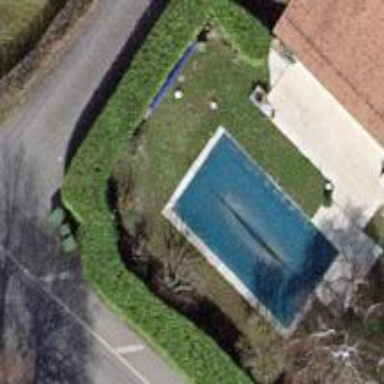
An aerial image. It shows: Swimming pool located in leisure land.